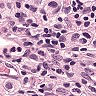
Metastatic tissue present: yes